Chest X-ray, AP view. Patient: 19 years old, sex M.
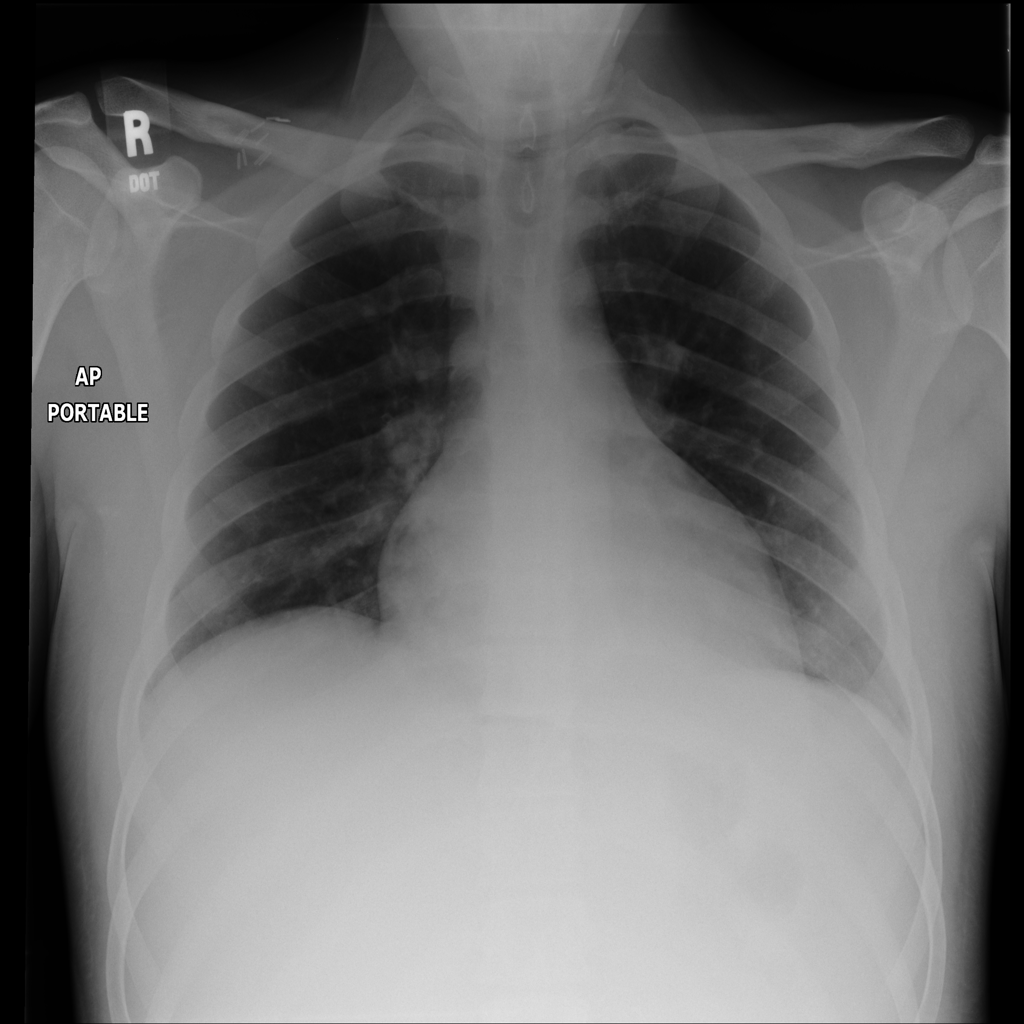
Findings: No Finding